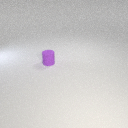
small purple rubber cylinder